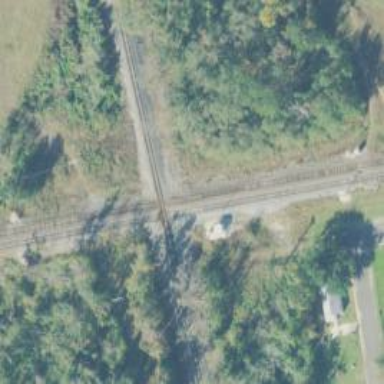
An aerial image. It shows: Railway crossing.